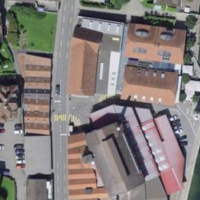
EUNIS habitat code: 54
Species observed at this site:
Chroicocephalus ridibundus